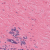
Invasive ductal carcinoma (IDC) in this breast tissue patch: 0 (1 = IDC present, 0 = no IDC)